Question: i have an error massage but i don't undestand what is the problem. i'm deperately searching for the problem.
i tried to create a libary function, and include one of the function on another function in the same file. Is this posibble ? if so please expalain.
'''
#include "head.h"
void fungsiCetak()
{
int i,n;
system("cls");
system("color 1f");
FILE*nip,*nama,*golongan,*anak,*kk,*birth;
nip=fopen("nip.txt","a");
nama=fopen("nama.txt","a");
anak=fopen("jum_anak.txt","a");
kk=fopen("jum_kk.txt","a");
birth=fopen("birth.txt","a");
golongan=fopen("golongan.txt","a");
//////////////////////////////////////////////////////////////////
fflush(stdin);
printf("Berapa data yang ingin di inputkan ? ");
scanf("%d",&n);
i=1;
do{
fflush(stdin);
printf(" Masukan NIP : ");
gets(pegawai.nip);
fprintf(nip,"%s
",pegawai.nip);
printf("Masukan nama Pegawai : ");
gets(pegawai.nama);
fprintf(nama,"%s
",pegawai.nama);
printf("Masukan golongan : ");
scanf("%d",&pegawai.gol);
fprintf(golongan,"%d
",pegawai.gol);
printf("Jumlah anak : ");
scanf("%d",&pegawai.jum_anak);
fprintf(anak,"%d
",pegawai.jum_anak);
printf("Jumlah anggota keluarga : ");
scanf("%d",&pegawai.jum_kk);
fprintf(kk,"%d
",pegawai.jum_kk);
printf("Tanggal lahir (dd-mm-yyyy) : ");
scanf("%d-%d-%d",&pegawai.birth.hari,
&pegawai.birth.bulan,
&pegawai.birth.tahun);
fprintf(birth,"%d-%d-%d
",pegawai.birth.hari,
pegawai.birth.bulan,
pegawai.birth.tahun);
printf("
");
i++;
} while(i<=n);
fclose(nip);
fclose(nama);
fclose(golongan);
fclose(anak);
fclose(kk);
fclose(birth);
}
void fungsiBaca()
{
system("cls");
int count=0;
int nip2,nip1[20],anak1[20],kk1[20];
int gol[20];
char birth1[30][30];
char bufer[100],buffer1[100];
char nama1[30][30];
struct pegawai;
FILE*nip,*nama,*golongan,*anak,*kk,*birth;
nama=fopen("nama.txt","r");
i=0;
while(fgets(bufer,sizeof bufer,nama)!=NULL)
{
strcpy(nama1[i],bufer);
i++;
}
a=0;
golongan=fopen("golongan.txt","r");
while(a<=i)
{
fscanf(golongan,"%d",&gol[a]);
a++;
}
nip=fopen("nip.txt","r");
a=0;
while(a<i)
{
fscanf(nip,"%d",&nip1[a]);
a++;
}
anak=fopen("jum_anak.txt","r");
a=0;
while(a<i)
{
fscanf(anak,"%d",&anak1[a]);
a++;
}
kk=fopen("jum_kk.txt","r");
a=0;
while(a<i)
{
fscanf(kk,"%d",&kk1[a]);
a++;
}
birth=fopen("birth.txt","r");
a=0;
while(fgets(buffer1,sizeof buffer1,birth)!=NULL)
{
strcpy(birth1[a],buffer1);
a++;
}
search :
fflush(stdin);
printf("----------------------------------------
");
printf("masukan NIP : ");
scanf("%d",&nip2);
printf("----------------------------------------
");
for(a=0; a<=i; a++)
{
if(nip1[a]==nip2){
printf("Nama pegawai : %s",nama1[a]);
printf("Golongan : %d
",gol[a]);
printf("Jumlah anak : %d
",anak1[a]);
printf("Jumlah KK : %d
",kk1[a]);
printf("Tanggal Lahir : %s
",birth1[a]);
count=1;
}
}
if (count==0)
{
printf("Maaf data tidak ditemukan!
");
}
fflush(stdin);
printf("Ingin mencari data kembali ? [y/n]");
scanf("%c",&kembali);
if (kembali=='y')
{
system("cls");
goto search;
}
fclose(nip);
fclose(nama);
fclose(golongan);
fclose(kk);
fclose(anak);
fclose(birth);
}
void fungsiGaji ()
{
int gol,absen;
float tunj_makan,tunj_anak,tunj_kes,total,gajih_pokok;
fungsiBaca();
//////////////////////////////////////////////////Kondisi gajih pokok
if (gol[a]==1)
{
gajih_pokok=GOl1;
} else if (gol[a]==2)
{
gajih_pokok=GOL2;
} else if (gol[a]==3)
{
gajih_pokok=GOl3;
} else
{
gajih_pokok=GOL4;
}
printf("Gajih pokok : %.2f",gajih_pokok);
/////////////////////////////////////////////// kondisi tunjangan
}
'''
the error message is
 I use CodeBlocks to create the program
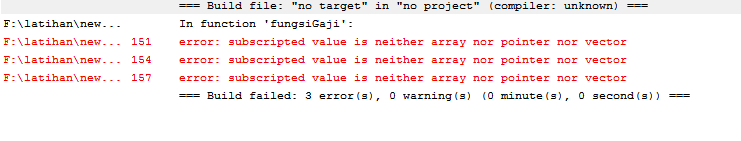
Answer: The problem is here:
'''
int gol,absen; <--- gol is integer
...
if (gol[a]==1) <---- gol[a] ?
'''